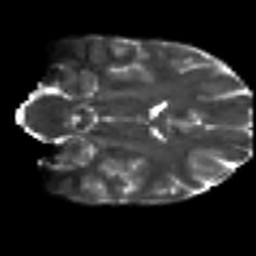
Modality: T2w
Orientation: coronal
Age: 26
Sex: female
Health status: ill
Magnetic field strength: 3 T
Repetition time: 8.4 s
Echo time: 0.0926 s